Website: lowes
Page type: customer-info-address
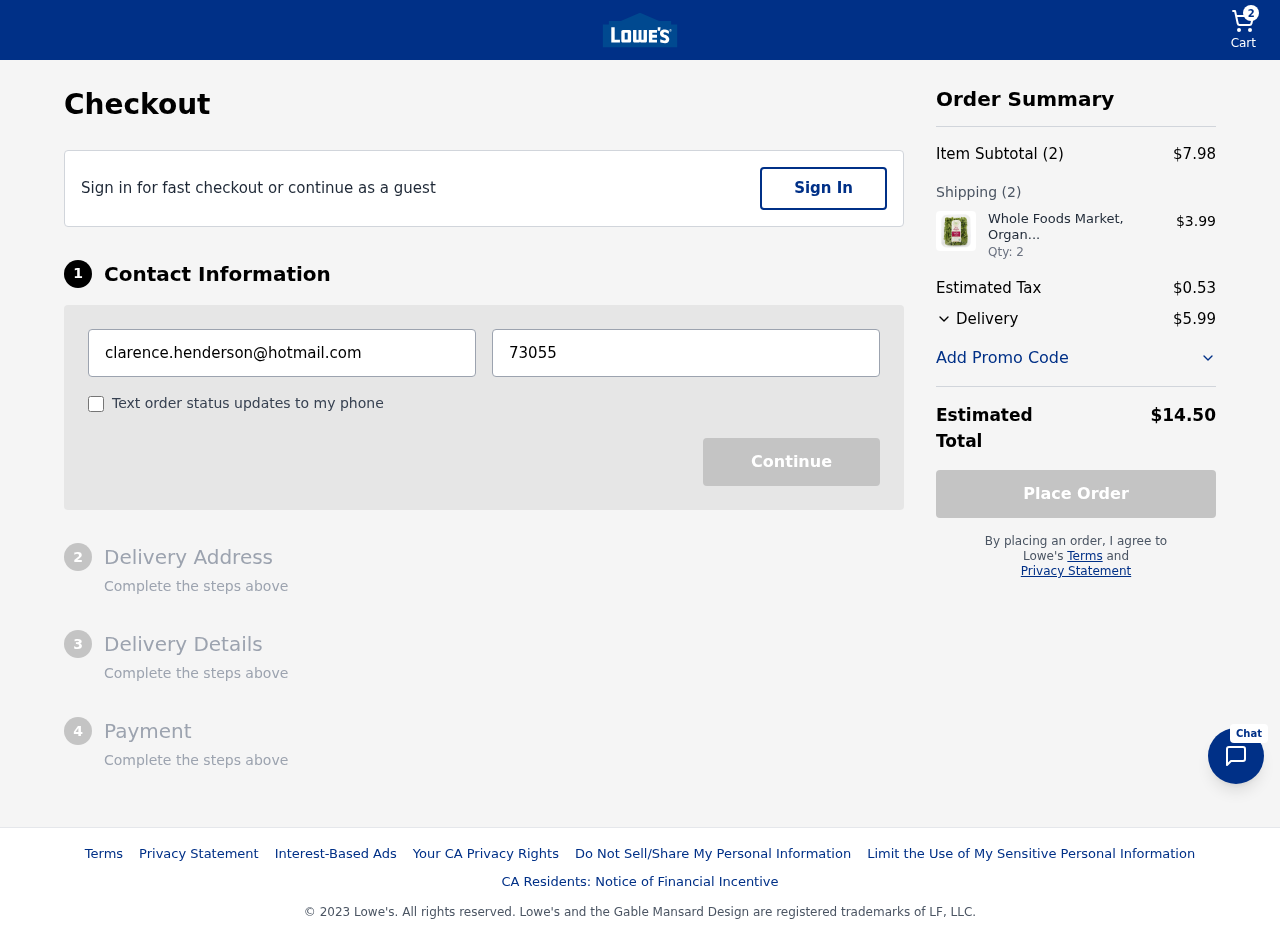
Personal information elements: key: PII_EMAIL
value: clarence.henderson@hotmail.com
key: PII_PHONE
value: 7305567766
Product elements: key: PRODUCT1_NAME
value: Whole Foods Market, Organic Arugula, 5 oz
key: PRODUCT1_PRICE
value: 3.99
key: PRODUCT1_QUANTITY
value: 2
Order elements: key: ORDER_NUM_ITEMS
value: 2
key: ORDER_SUBTOTAL
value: $7.98
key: ORDER_NUM_ITEMS2
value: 2
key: ORDER_TAX
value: $0.53
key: ORDER_SHIPPING_COST
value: $5.99
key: ORDER_TOTAL
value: $14.50